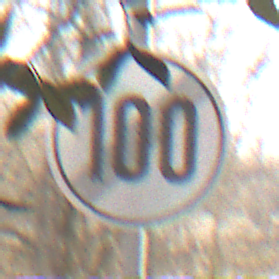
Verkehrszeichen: EndeGeschwindigkeit100
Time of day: MorningAfternoon
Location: Outdoor (Nature)
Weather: Clear
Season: Winter
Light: Natural